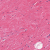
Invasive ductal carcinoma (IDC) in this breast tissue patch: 0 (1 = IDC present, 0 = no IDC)